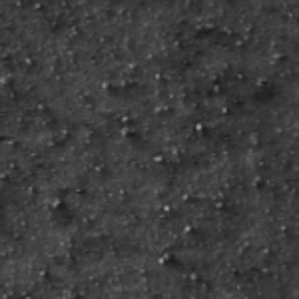
Label: frost